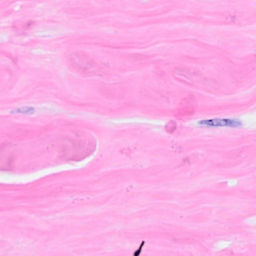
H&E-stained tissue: Breast